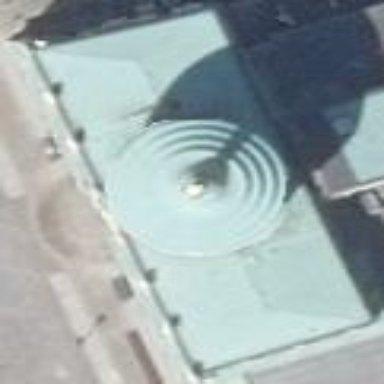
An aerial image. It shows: Building with hipped roof design.